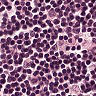
Metastatic tissue present: no